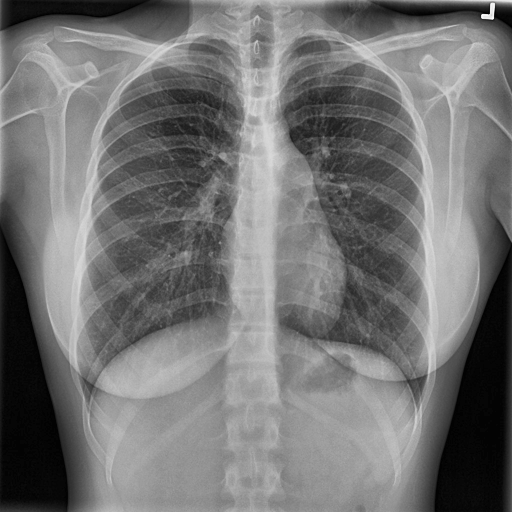
Finding: NORMAL